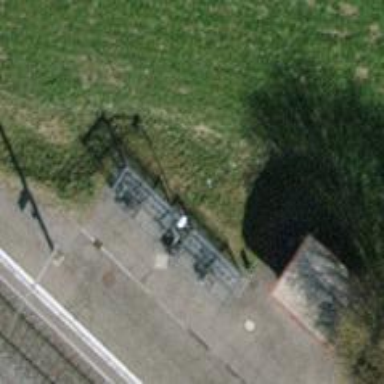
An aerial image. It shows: Shed designated for bicycle parking.